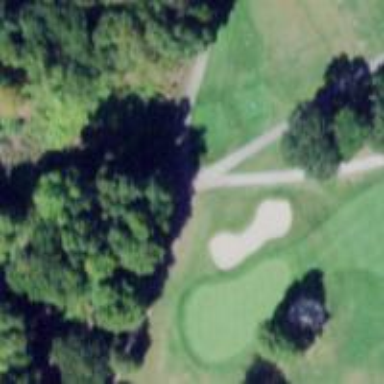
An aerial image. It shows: Asphalt path used as golf cart path.